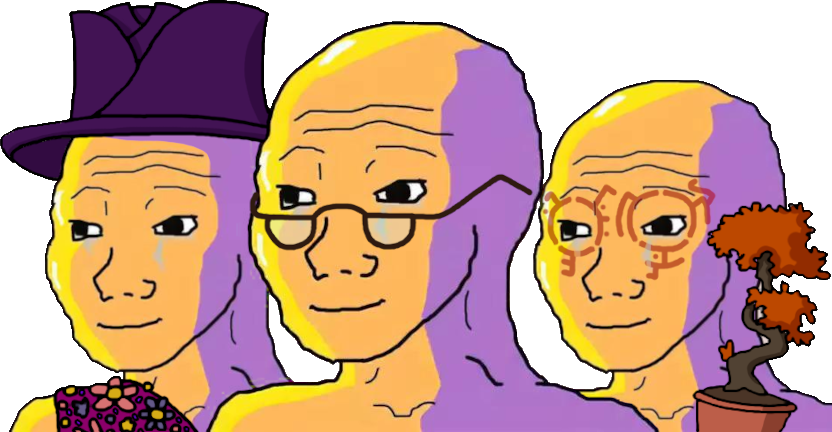
Label: 5_Bloomer